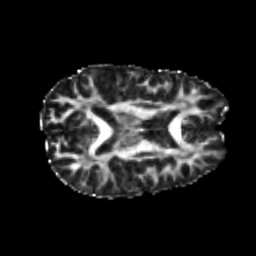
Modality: FA
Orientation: axial
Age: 23
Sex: female
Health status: healthy
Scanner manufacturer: philips
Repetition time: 7.385 s
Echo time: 0.08599 s